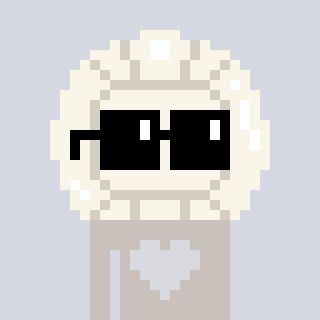
a pixel art character with square black sunglasses, a volleyball-shaped head and a foggrey-colored body on a cool background